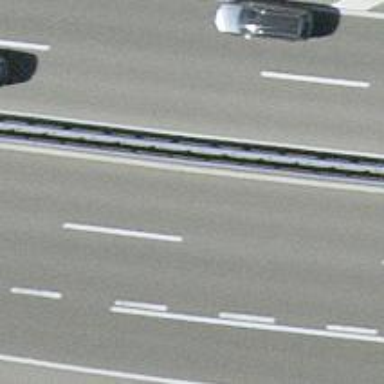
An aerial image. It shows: Asphalt motorway.